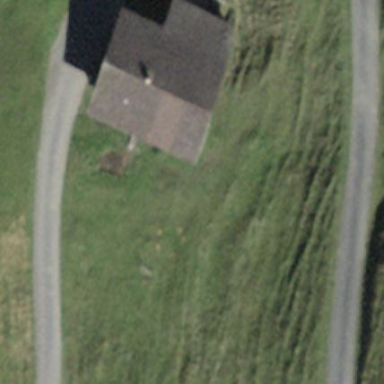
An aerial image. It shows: Cabin.